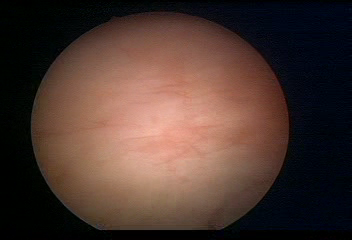
Modality: WLC
Class: Normal mucosa
Bladder cancer association: No